Question: This is my code:
'''
<DrawingBrush Viewport="0,0,16,16" ViewportUnits="Absolute" Stretch="None" TileMode="Tile" x:Key="dbCheckerBoard">
<DrawingBrush.Drawing>
<DrawingGroup>
<GeometryDrawing Brush="LightGray">
<GeometryDrawing.Geometry>
<GeometryGroup>
<RectangleGeometry Rect="0,0,8,8"/>
<RectangleGeometry Rect="8,8,8,8"/>
</GeometryGroup>
</GeometryDrawing.Geometry>
</GeometryDrawing>
<GeometryDrawing Brush="White">
<GeometryDrawing.Geometry>
<GeometryGroup>
<RectangleGeometry Rect="8,0,8,8"/>
<RectangleGeometry Rect="0,8,8,8"/>
</GeometryGroup>
</GeometryDrawing.Geometry>
</GeometryDrawing>
</DrawingGroup>
</DrawingBrush.Drawing>
</DrawingBrush>
'''
which gives my control element the following background:

Now I want to gently scroll the background so that it looks animated, can anyone tell me how do I do that?
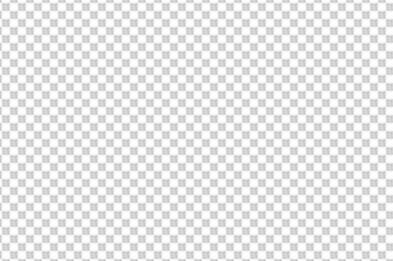
Answer: You could try adding:
'''
<ControlName.Triggers>
<EventTrigger RoutedEvent="ControlName.Loaded">
<BeginStoryboard>
<Storyboard>
<RectAnimation
Storyboard.TargetProperty="Background.Viewport"
From="0 0 16 16" To="16 16 16 16" Duration="0:0:1"
RepeatBehavior="Forever" />
</Storyboard>
</BeginStoryboard>
</EventTrigger>
</ControlName.Triggers>
'''
To the control of 'ControlName' that the drawing brush is used on (assuming it's used as the 'Background').
If you wanted to make this a bit more automatic you could try creating a style that combines the two:
'''
<Style x:Key="ScrollingGridStyle" TargetType="Control">
<Setter Property="Background">
<Setter.Value>
<DrawingBrush
... Grid background brush
...
</Setter.Value>
</Setter>
<Style.Triggers>
<EventTrigger RoutedEvent="Control.Loaded">
<BeginStoryboard>
<Storyboard>
<RectAnimation
Storyboard.TargetProperty="Background.Viewport"
From="0 0 16 16" To="16 16 16 16" Duration="0:0:1"
RepeatBehavior="Forever" />
</Storyboard>
</BeginStoryboard>
</EventTrigger>
</Style.Triggers>
</Style>
'''
And then use it like:
'''
<TextBlock Style="{StaticResource ScrollingGridStyle}"/>
'''
Or, add it to your existing styles like:
'''
<Style TargetType="TextBox"
x:Key="MyPrettyTextBox"
BasedOn="{StaticResource ScrollingGridStyle}">
'''
Unfortunately, WPF doesn't have very much support for creating composite styles.